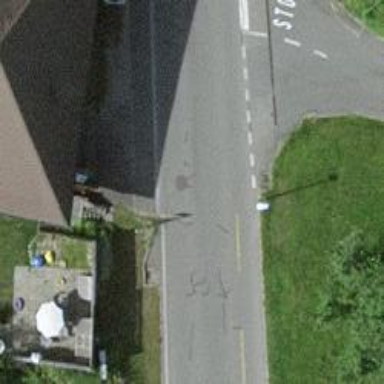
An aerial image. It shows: Bus stop with designated stop position for public transport.